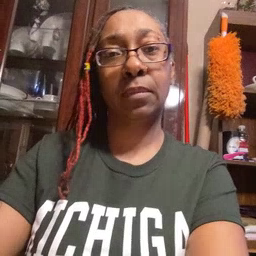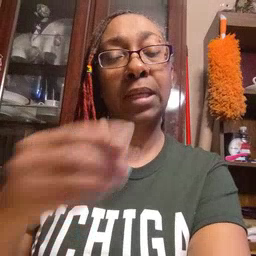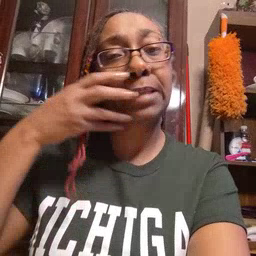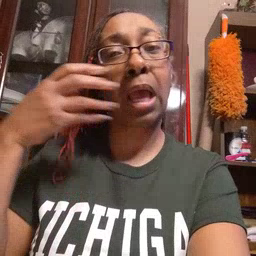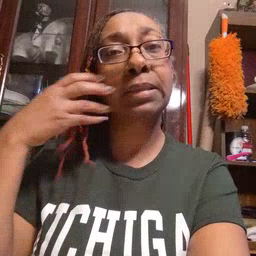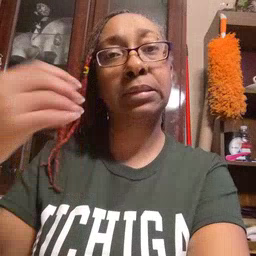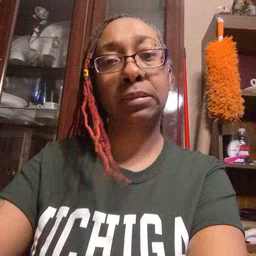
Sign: tiger